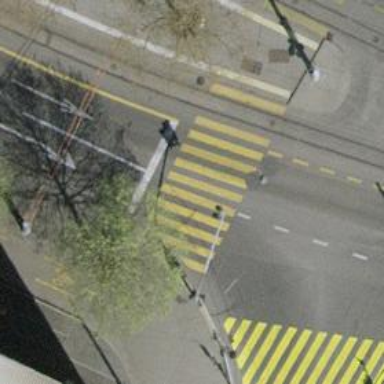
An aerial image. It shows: Crossing with traffic signals.